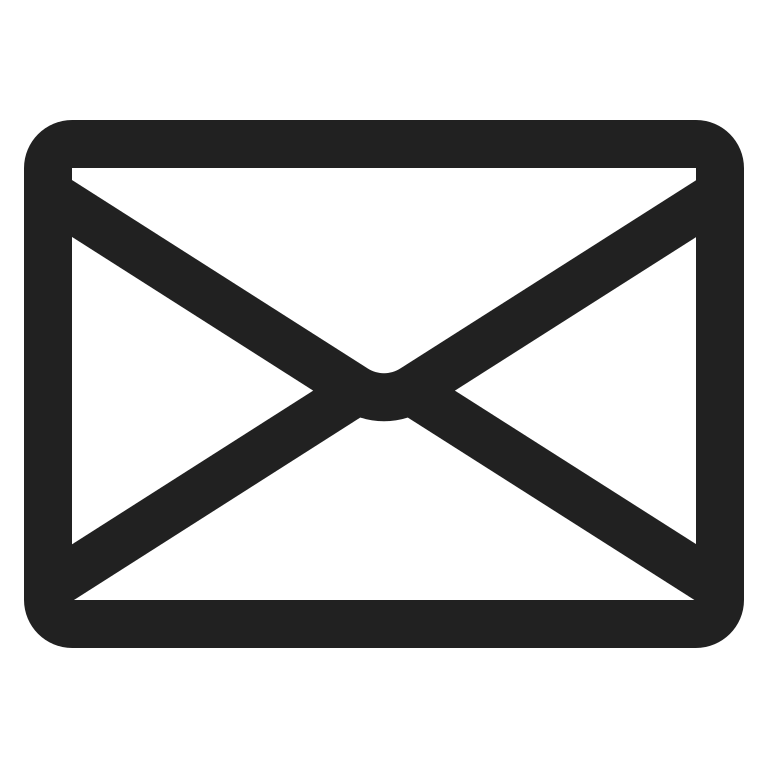
envelope high contrast